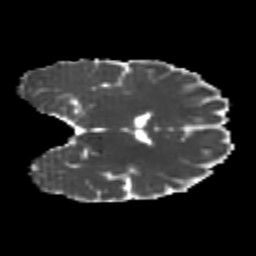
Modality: MD
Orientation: coronal
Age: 23
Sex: male
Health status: healthy
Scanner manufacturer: philips
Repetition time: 7.385 s
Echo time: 0.08599 s